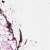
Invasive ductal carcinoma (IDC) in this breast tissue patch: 0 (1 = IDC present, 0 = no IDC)